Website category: university
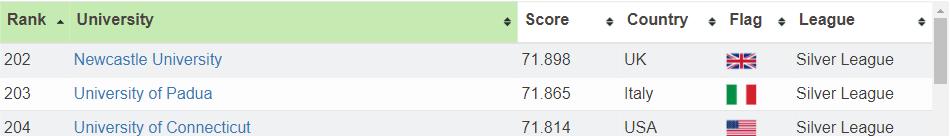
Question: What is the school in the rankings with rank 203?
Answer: University of Padua

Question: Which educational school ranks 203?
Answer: University of Padua

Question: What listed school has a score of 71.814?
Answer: University of Connecticut

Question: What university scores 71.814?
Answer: University of Connecticut

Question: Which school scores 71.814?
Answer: University of Connecticut

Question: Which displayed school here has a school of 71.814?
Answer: University of Connecticut

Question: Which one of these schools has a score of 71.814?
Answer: University of Connecticut

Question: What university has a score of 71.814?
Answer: University of Connecticut

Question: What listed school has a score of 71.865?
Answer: University of Padua

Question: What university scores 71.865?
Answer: University of Padua

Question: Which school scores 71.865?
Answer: University of Padua

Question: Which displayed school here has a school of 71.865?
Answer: University of Padua

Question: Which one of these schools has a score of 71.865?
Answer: University of Padua

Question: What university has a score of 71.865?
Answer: University of Padua

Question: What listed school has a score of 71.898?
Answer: Newcastle University

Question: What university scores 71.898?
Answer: Newcastle University

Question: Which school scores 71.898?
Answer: Newcastle University

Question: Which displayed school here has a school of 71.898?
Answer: Newcastle University

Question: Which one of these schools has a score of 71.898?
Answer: Newcastle University

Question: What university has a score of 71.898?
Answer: Newcastle University

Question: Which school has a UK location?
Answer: Newcastle University

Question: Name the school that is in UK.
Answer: Newcastle University

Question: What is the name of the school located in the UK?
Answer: Newcastle University

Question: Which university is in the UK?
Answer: Newcastle University

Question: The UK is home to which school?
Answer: Newcastle University

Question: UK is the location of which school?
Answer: Newcastle University

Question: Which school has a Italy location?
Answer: University of Padua

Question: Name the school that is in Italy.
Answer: University of Padua

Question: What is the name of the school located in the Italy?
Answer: University of Padua

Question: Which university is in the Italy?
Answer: University of Padua

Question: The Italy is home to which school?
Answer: University of Padua

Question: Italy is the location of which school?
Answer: University of Padua

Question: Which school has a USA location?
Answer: University of Connecticut

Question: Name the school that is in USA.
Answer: University of Connecticut

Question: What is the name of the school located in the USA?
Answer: University of Connecticut

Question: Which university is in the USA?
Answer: University of Connecticut

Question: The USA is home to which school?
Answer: University of Connecticut

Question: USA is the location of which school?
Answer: University of Connecticut